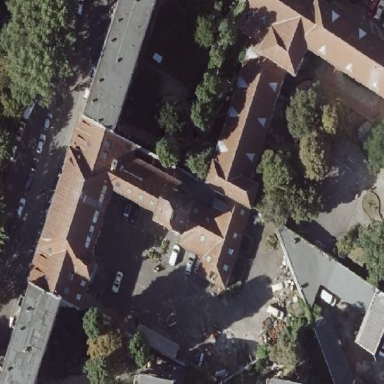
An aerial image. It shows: Fire station building.